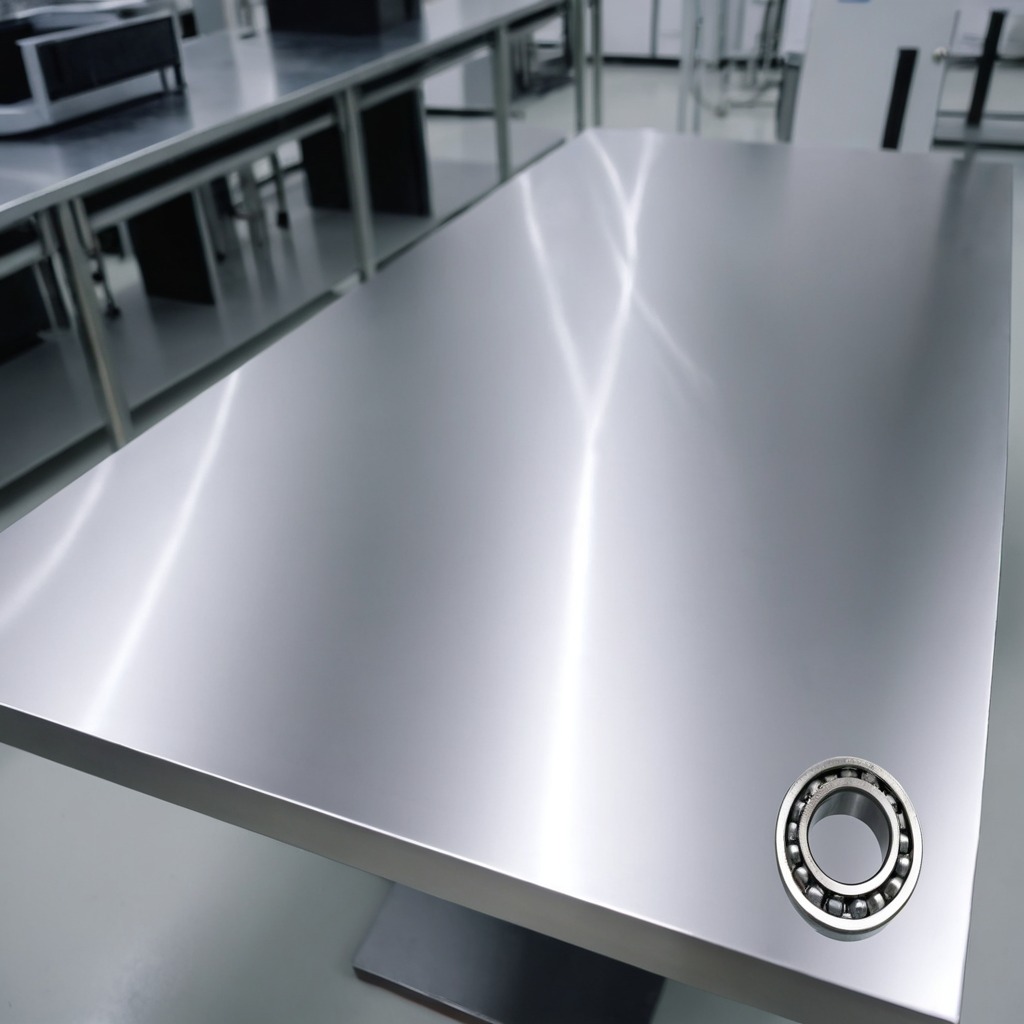
A metal ball bearing is lying on the stainless steel table in a high-end prototyping lab.